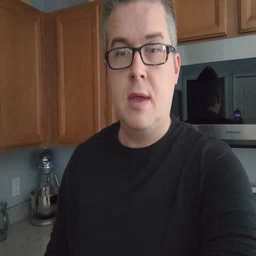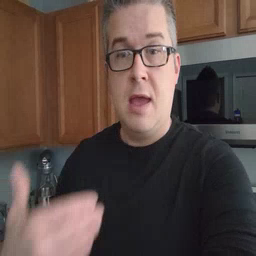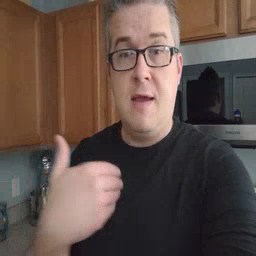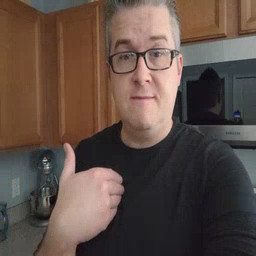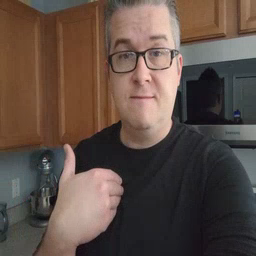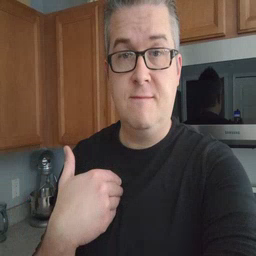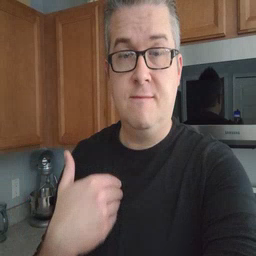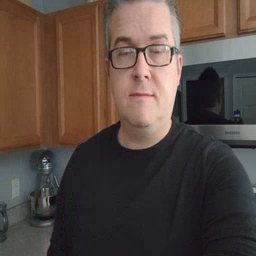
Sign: have